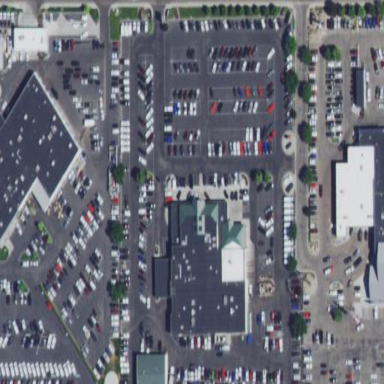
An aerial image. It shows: Shop that sells cars.